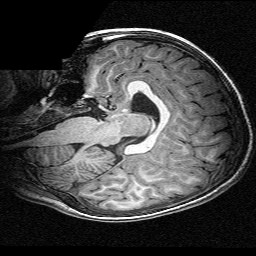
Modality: T1w
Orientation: sagittal
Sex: male
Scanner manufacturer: siemens
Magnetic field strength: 3 T
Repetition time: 2.3 s
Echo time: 0.00336 s